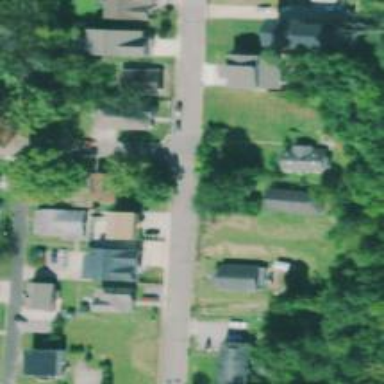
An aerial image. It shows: Residential road with sidewalk on the left side.